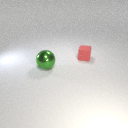
large green metal sphere to the left of small red rubber cube